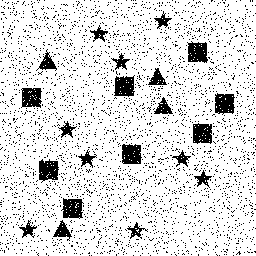
Squares: 8
Triangles: 4
Stars: 9
Total shapes: 21